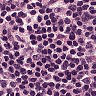
Metastatic tissue present: no